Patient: sex F, age 63
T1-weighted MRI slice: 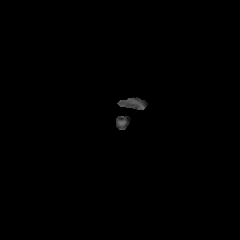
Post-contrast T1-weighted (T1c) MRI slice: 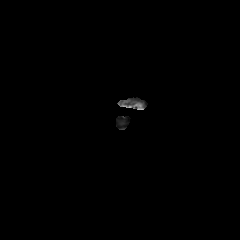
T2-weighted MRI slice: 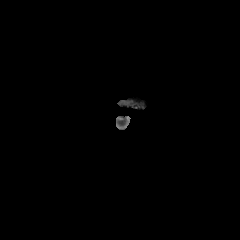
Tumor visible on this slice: no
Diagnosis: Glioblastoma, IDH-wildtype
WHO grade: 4